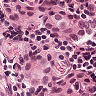
Metastatic tissue present: yes